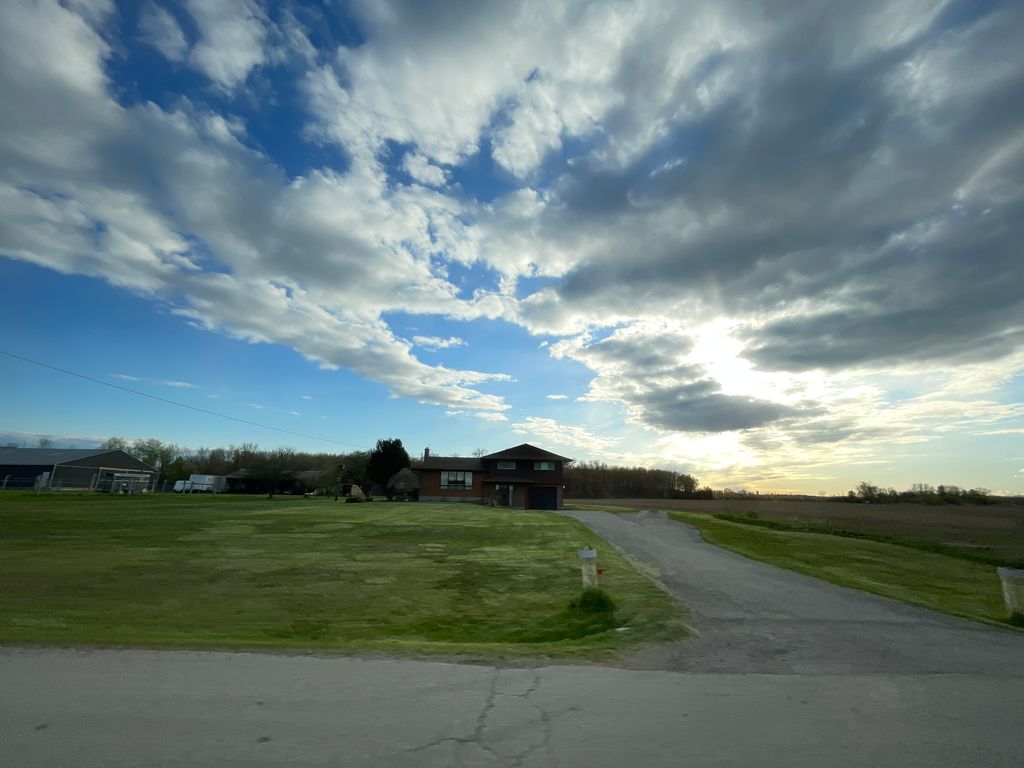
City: kitchener-waterloo